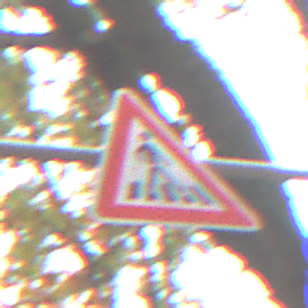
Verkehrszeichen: FussgaengerueberwegLinks
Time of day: Midday
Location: Outdoor (Nature)
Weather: Overcast
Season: NotSpecified
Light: Natural